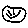
Label: smiley face